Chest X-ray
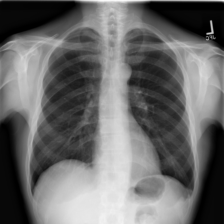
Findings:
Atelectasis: negative
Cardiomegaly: negative
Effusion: negative
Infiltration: negative
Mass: negative
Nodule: negative
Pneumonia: negative
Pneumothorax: negative
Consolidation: negative
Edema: negative
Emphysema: negative
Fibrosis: negative
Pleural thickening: negative
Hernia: negative